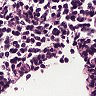
Metastatic tissue present: no